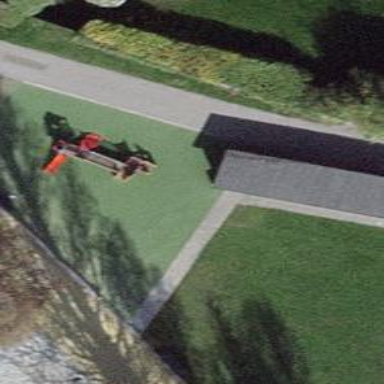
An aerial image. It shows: Bench.